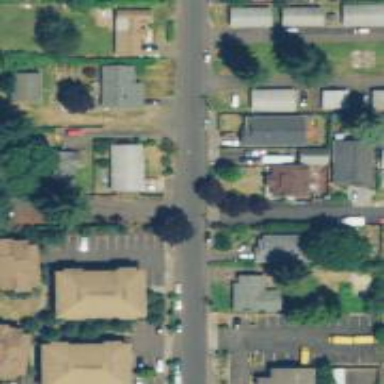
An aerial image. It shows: Residential road with asphalt surface and sidewalk on the left side.